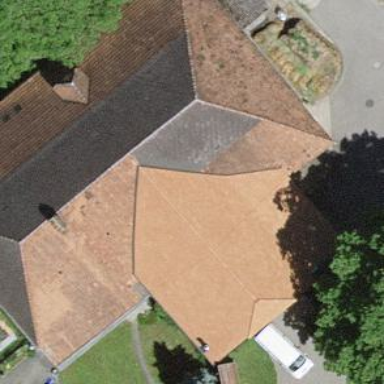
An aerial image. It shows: Farm building.